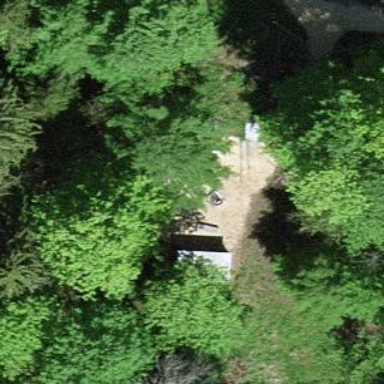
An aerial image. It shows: Picnic table located in leisure land area.